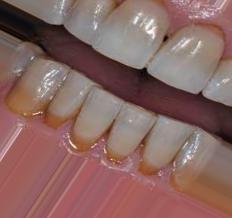
Condition: Tooth Discoloration